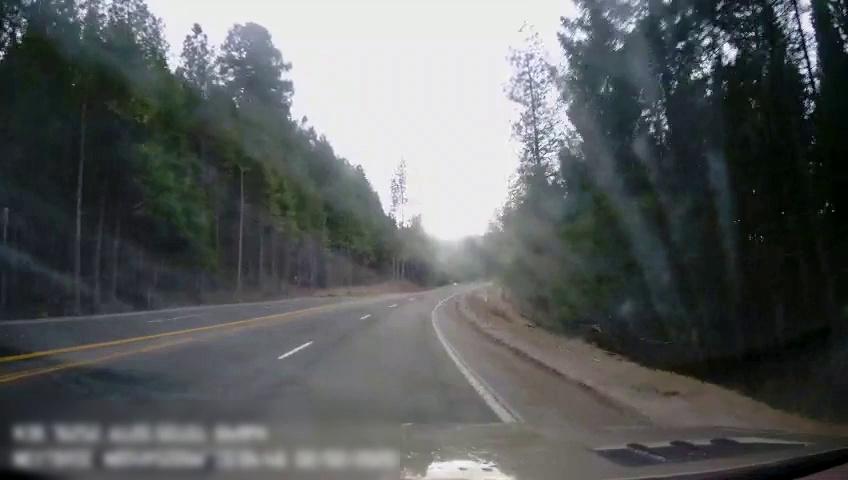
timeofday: Day
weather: Cloudy
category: Drivable Space
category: Lanes | Alternate Lane
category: Lanes | Alternate Lane
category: Lanes | Current Lane
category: Lanes | Current Lane
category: Lanes | Alternate Lane